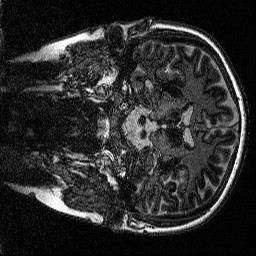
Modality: MP2RAGE
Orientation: coronal
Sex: female
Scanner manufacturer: siemens
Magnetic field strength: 3 T
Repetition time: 5 s
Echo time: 0.00292 s